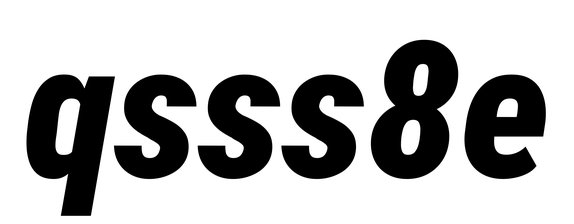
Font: Roboto-Italic_Condensed_Black_Italic